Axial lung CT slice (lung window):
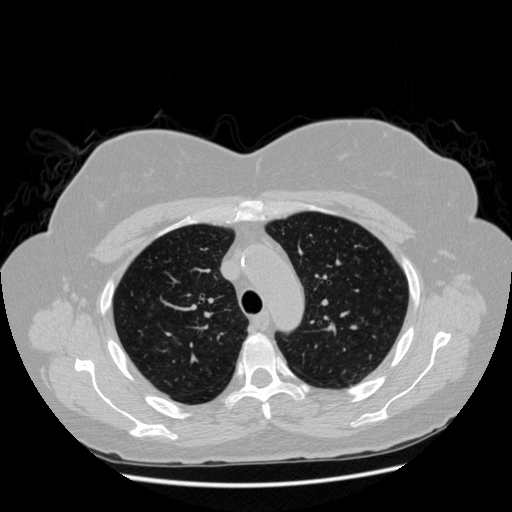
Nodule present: no